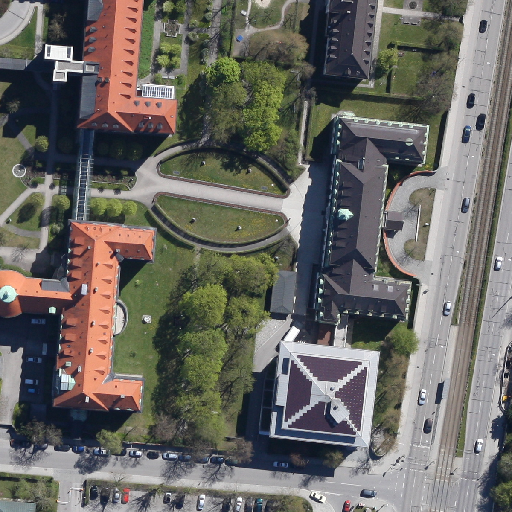
Referring expression: car driving on the road